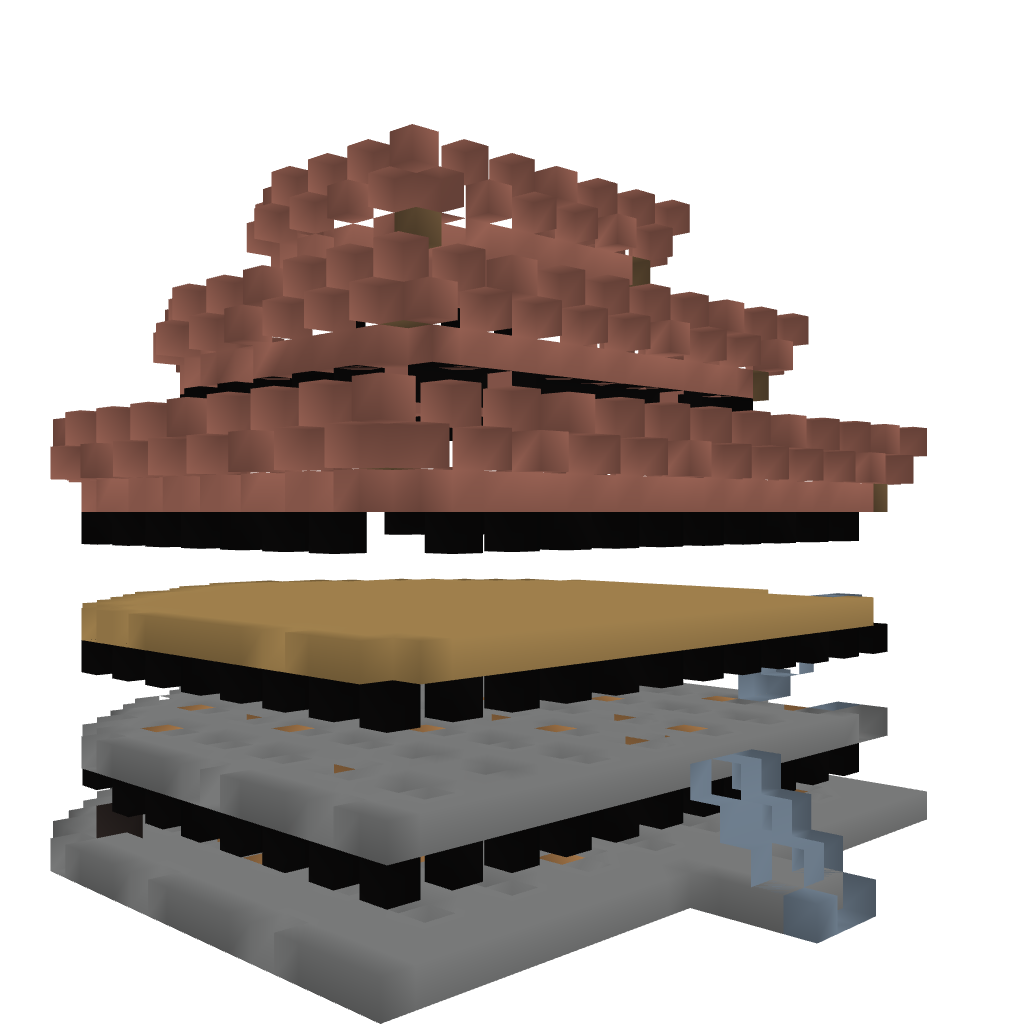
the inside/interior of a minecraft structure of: Brick Fortress